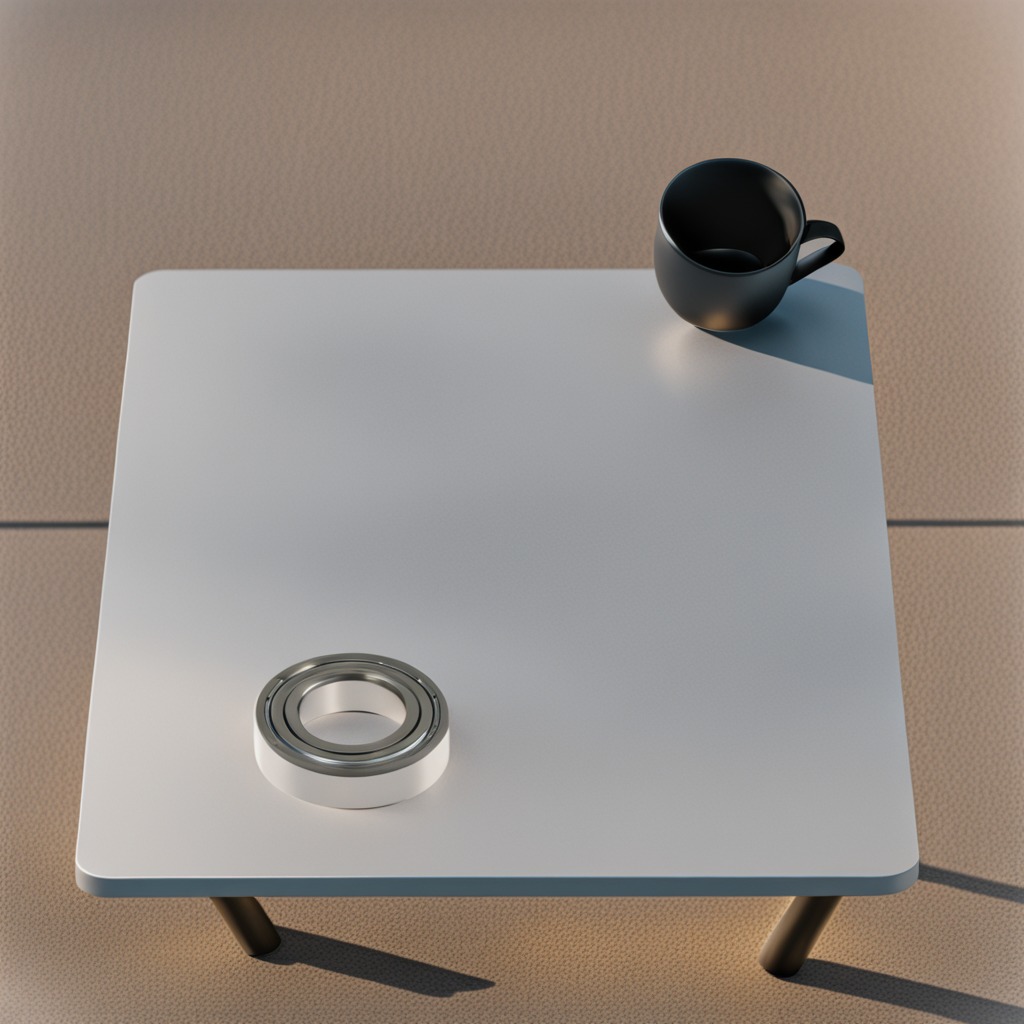
A metal ball bearing is lying on a clean utility table in a temporary outdoor tool station.